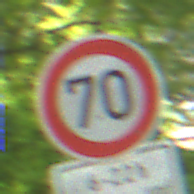
Verkehrszeichen: Geschwindigkeit70
Zusatzzeichen unten: ZeitangabenMitBeschraenkungAufWochentage4
Umgebung: Outdoor, RoadRail
Tageszeit: MorningAfternoon
Wetter: Clear
Licht: Natural
Jahreszeit: NotSpecified
Kontrast: LowContrast